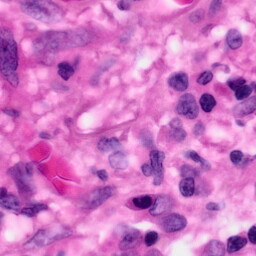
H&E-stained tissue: Pancreatic